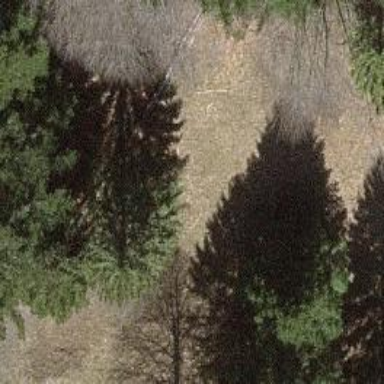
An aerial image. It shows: Single tag "natural: tree."